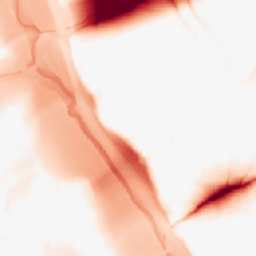
Category: morphological
Decomposition family: tophat
Decomposition parameters: size: 50
mode: black
Upsampling method: area
Upsampling parameters: scale: 4
Upsampling scale: 4